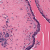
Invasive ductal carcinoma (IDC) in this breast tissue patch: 0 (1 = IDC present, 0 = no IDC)